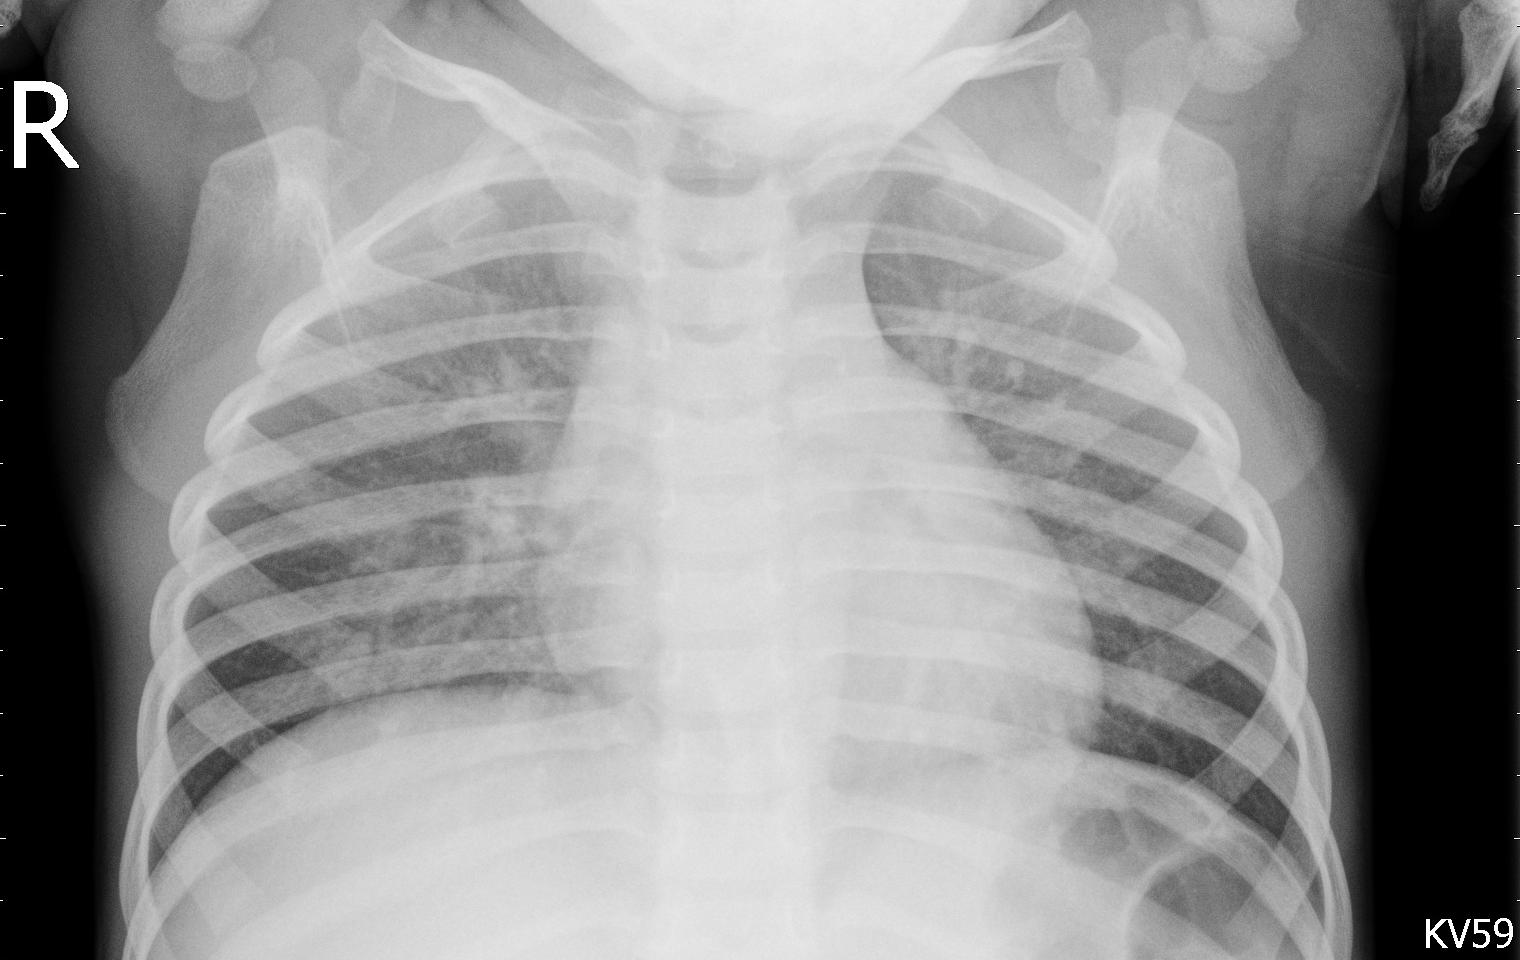
Diagnosis: PNEUMONIA